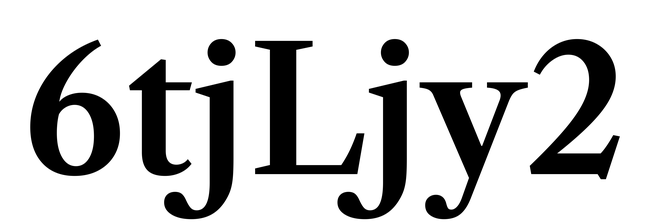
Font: LibreCaslonText_SemiBold